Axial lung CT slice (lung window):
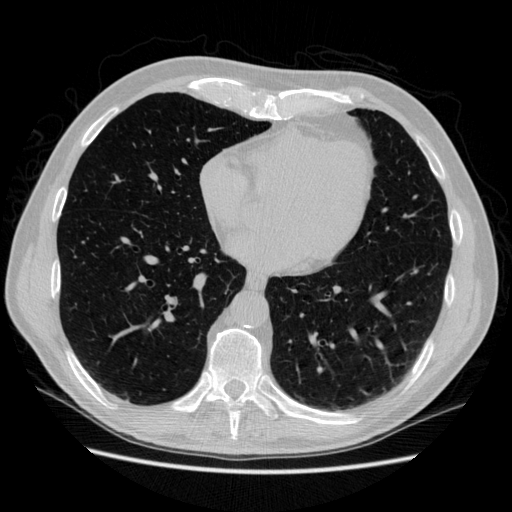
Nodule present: no